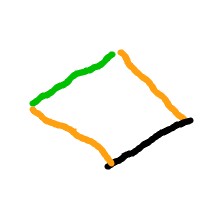
Shape: rhombus